Question: I have spent hours trying to prevent one of my child divs from breaking its parent's div.
Link: <URL>
Screenshot:
It's the saddads widget / div that keeps breaking.
Feel free to inspect element / firebug on your web browsers to find a solution.
Thanks in advance guys. I really appreciate it!
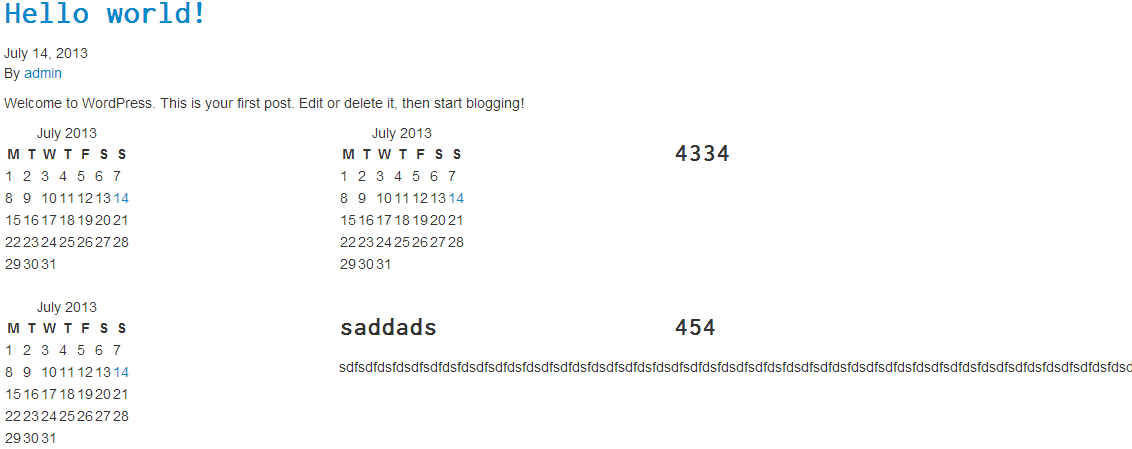
Answer: the content is with out spaces. so it is treated as single word. give some sentence with space between the words and check
If you want to break the word which has no spaces you can use word wrap of css3
'''
.textwidget {
word-wrap: break-word;
}
'''